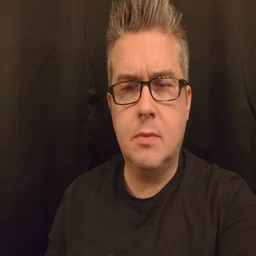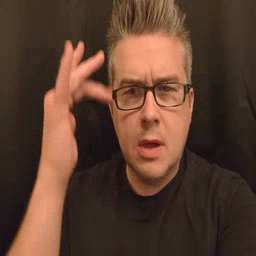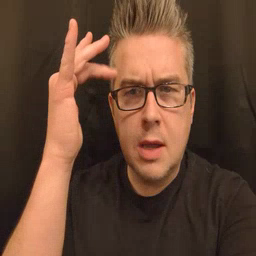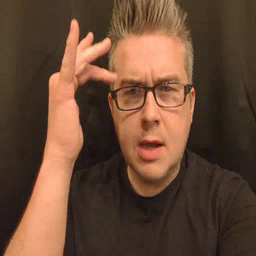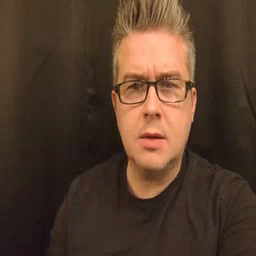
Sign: why